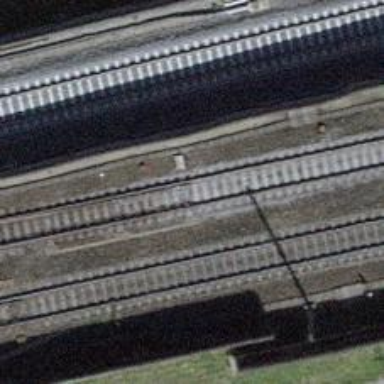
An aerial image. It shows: Railway switch.